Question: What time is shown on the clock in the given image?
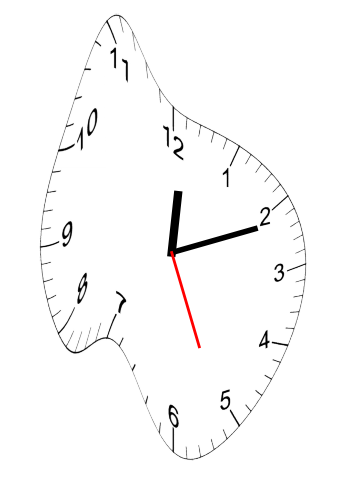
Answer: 12:11:26